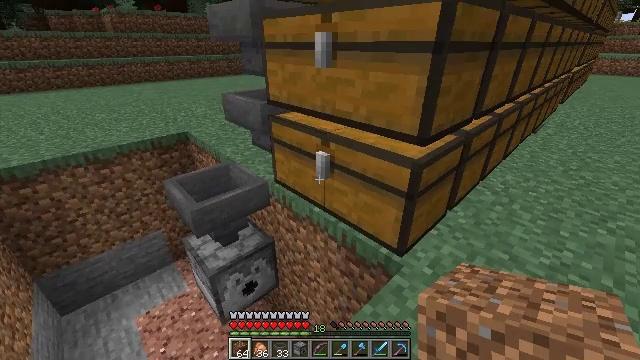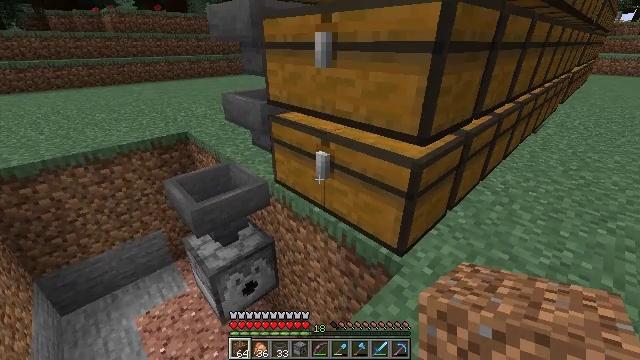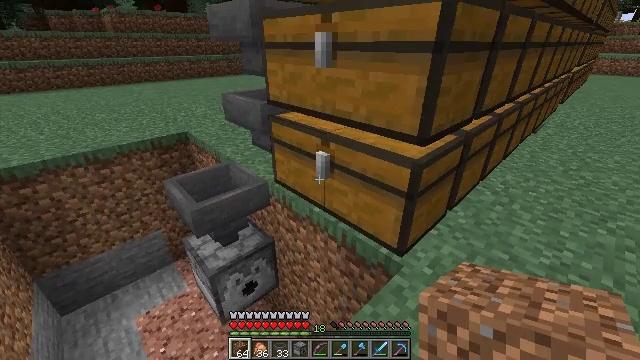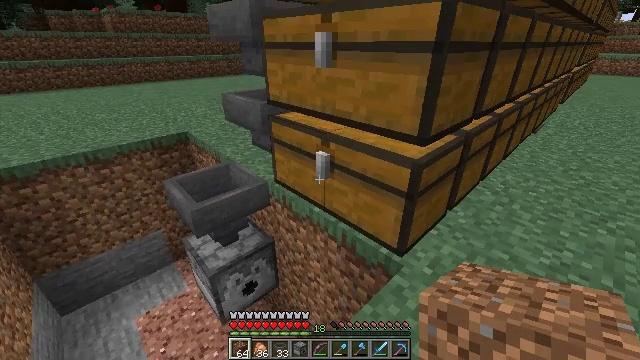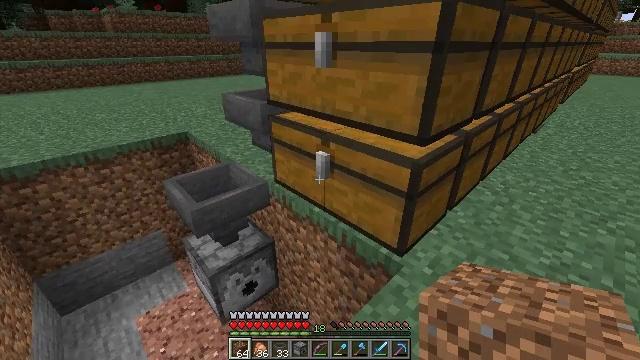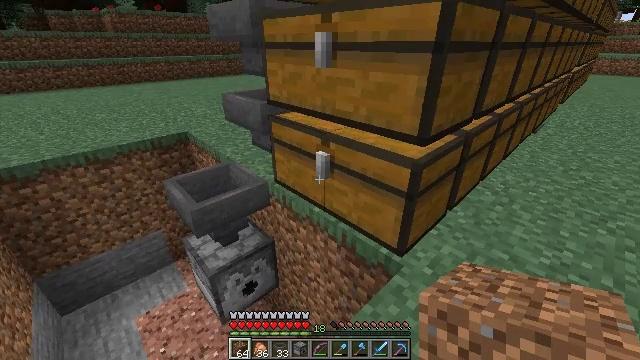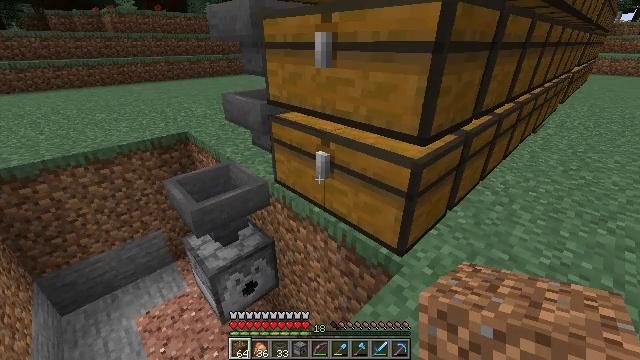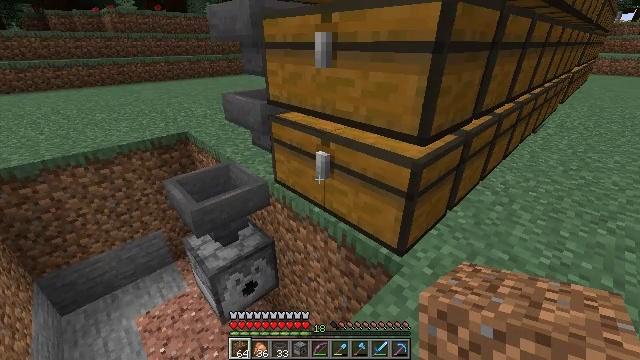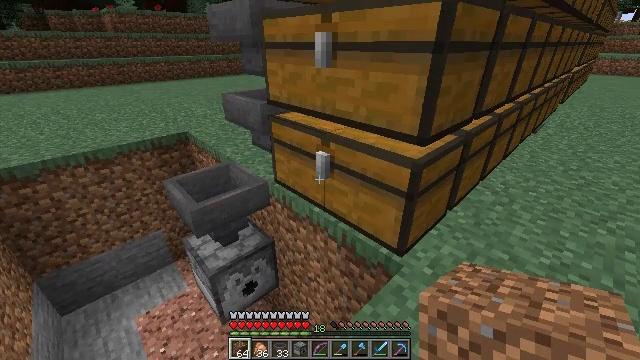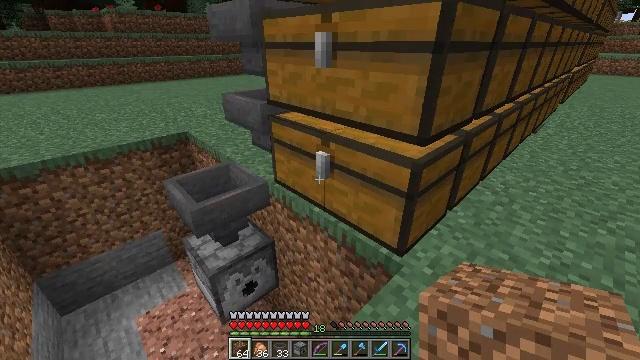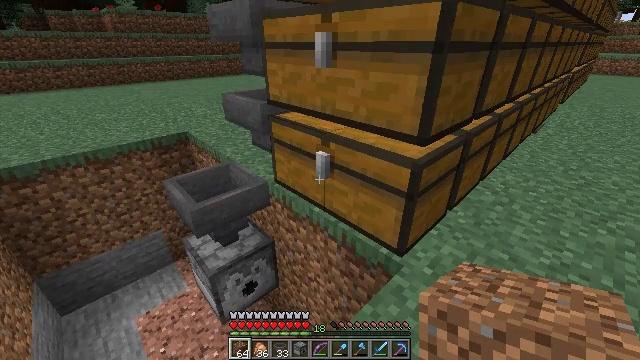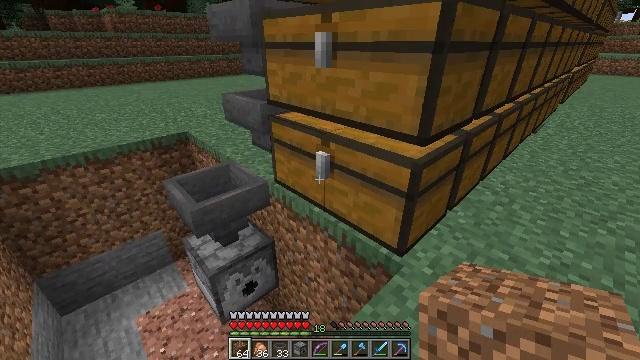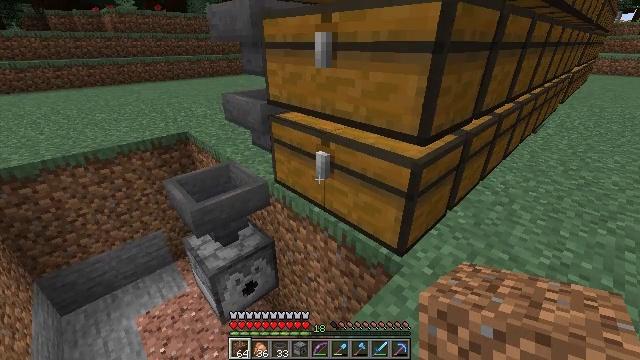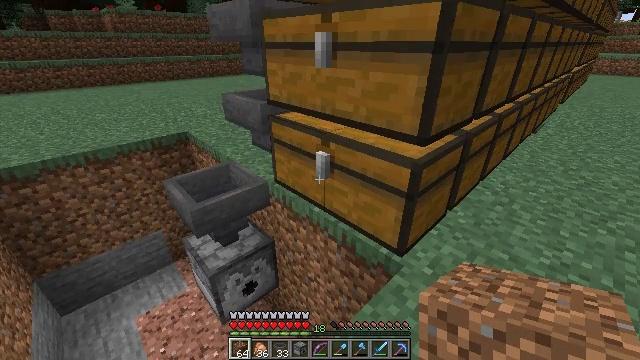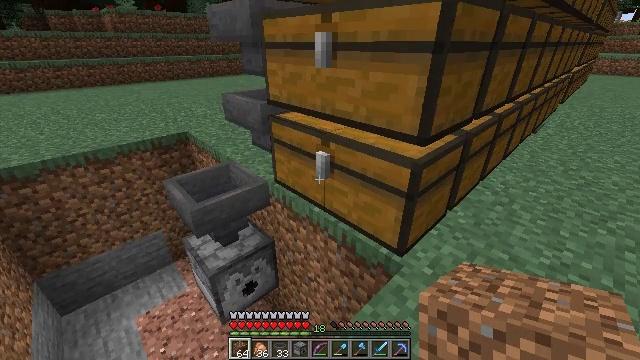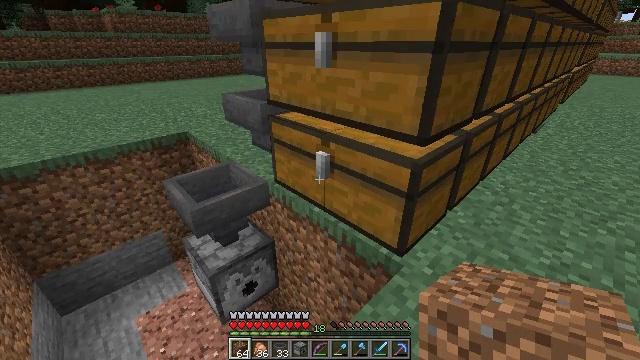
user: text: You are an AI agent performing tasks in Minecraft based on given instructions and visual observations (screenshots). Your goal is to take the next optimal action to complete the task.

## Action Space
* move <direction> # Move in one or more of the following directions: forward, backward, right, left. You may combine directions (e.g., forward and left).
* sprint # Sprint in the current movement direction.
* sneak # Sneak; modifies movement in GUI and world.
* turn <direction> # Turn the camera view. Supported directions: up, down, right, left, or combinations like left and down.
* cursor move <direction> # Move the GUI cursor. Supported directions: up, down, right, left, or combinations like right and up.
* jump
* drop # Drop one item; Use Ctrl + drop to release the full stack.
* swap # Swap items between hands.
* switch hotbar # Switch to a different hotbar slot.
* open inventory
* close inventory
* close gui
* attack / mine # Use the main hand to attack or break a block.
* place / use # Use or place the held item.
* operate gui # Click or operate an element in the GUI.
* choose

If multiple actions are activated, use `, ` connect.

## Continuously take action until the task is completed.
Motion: motion action
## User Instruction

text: Collect the dispenser for reuse.
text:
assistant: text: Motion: no_op
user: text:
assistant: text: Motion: no_op
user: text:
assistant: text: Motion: no_op
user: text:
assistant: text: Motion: no_op
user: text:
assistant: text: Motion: no_op
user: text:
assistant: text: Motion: no_op
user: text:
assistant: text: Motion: no_op
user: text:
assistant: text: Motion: no_op
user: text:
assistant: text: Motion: no_op
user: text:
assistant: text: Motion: no_op
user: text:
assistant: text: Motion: no_op
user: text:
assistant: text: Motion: no_op
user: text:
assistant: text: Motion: no_op
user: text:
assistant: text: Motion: no_op
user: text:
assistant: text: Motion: no_op
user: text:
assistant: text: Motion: no_op
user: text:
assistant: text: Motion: no_op
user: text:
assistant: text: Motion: no_op
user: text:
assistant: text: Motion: no_op
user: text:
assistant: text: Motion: no_op
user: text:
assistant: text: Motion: no_op
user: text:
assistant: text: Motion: no_op
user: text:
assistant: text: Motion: no_op
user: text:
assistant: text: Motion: no_op
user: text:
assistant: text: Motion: no_op
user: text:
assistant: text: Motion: no_op
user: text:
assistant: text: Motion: no_op
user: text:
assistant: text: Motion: no_op
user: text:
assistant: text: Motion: no_op
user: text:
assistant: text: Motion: no_op